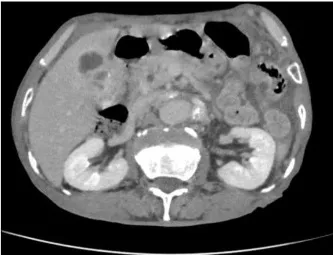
Enhanced CT showed extensive inhomogeneous thickening of the gallbladder wall with intramural hypodensity.
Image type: radiology (ct)